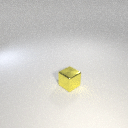
small yellow metal cube